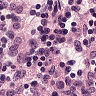
Metastatic tissue present: no